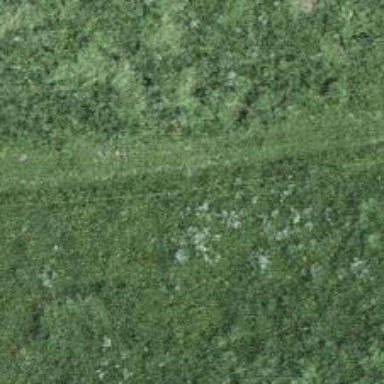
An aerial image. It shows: Path.